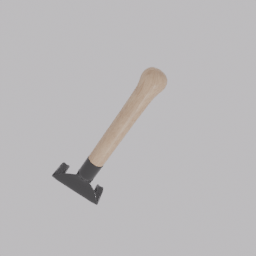
Label: tools